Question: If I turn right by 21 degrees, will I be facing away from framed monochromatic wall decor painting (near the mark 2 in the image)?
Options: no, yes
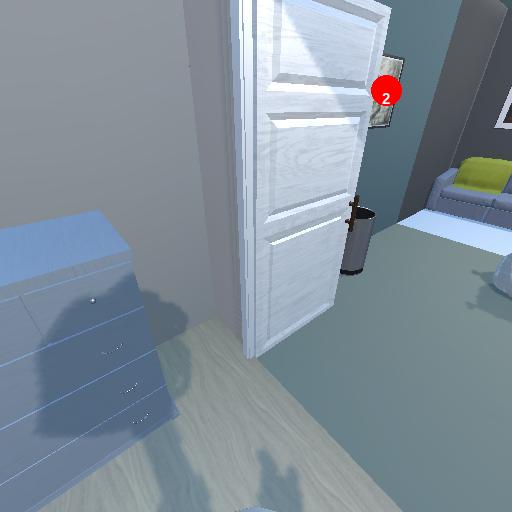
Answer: no